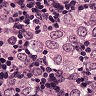
Metastatic tissue present: yes